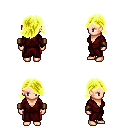
a pixel art fantasy rpg character, female body template, human, light skin, red robe, red pants, gold swoop hairstyle, leather bracers, four views (front, back, left, right), 2x2 character sprite sheet, small pixel art, hard edges, no anti-aliasing